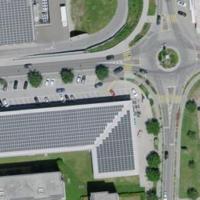
EUNIS habitat code: 54
Species observed at this site:
Lamium amplexicaule